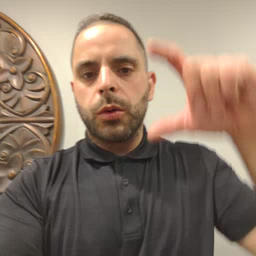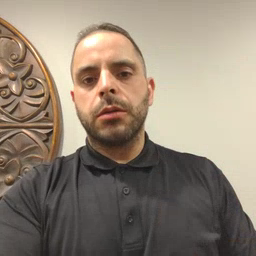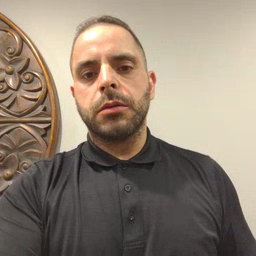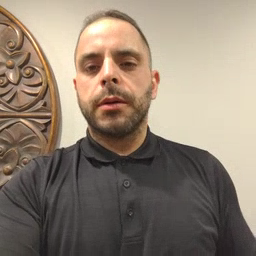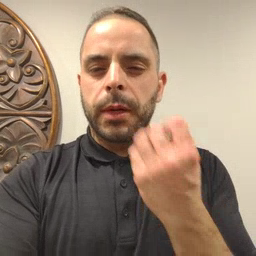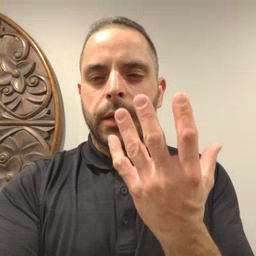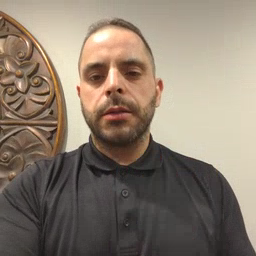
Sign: many